Here is the time-frequency representation (spectrogram) of a rolling-element bearing's vibration measurement. Diagnose the bearing from this image, choosing from: normal, inner_race, outer_race, ball.
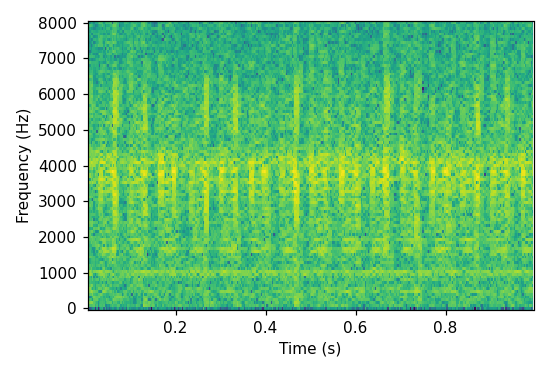
Answer: ball